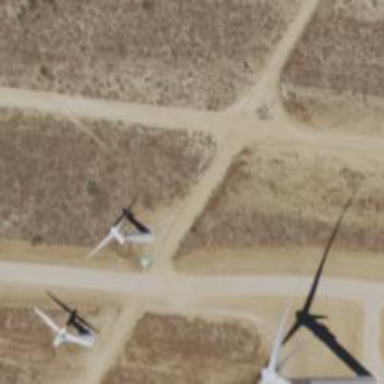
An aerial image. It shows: Wind power generator utilizing wind turbines.